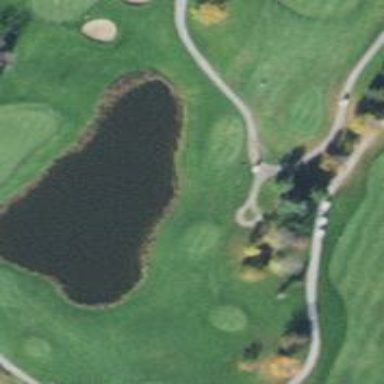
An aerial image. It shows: Path used for both walking and golf.